Aerial crown-view tile of a tropical tree (Barro Colorado Island, Panama), acquired 20250616:
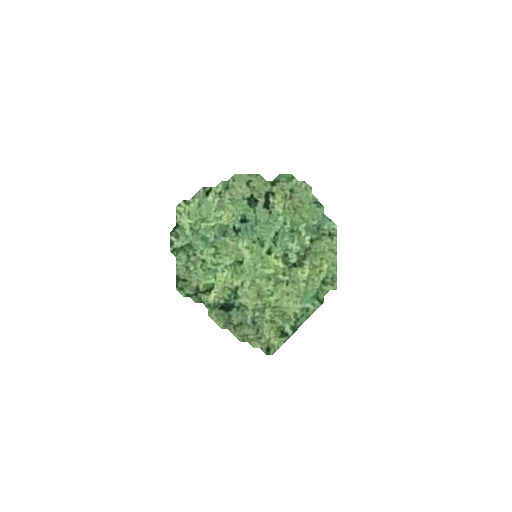
Species: Pouteria stipitata
GBIF accepted scientific name: Pouteria stipitata
Crown area: 31.667 m²